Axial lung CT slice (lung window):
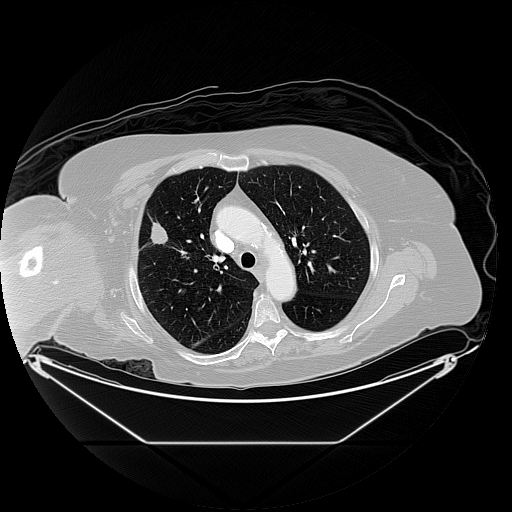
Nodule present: yes
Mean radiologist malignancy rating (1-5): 4.75